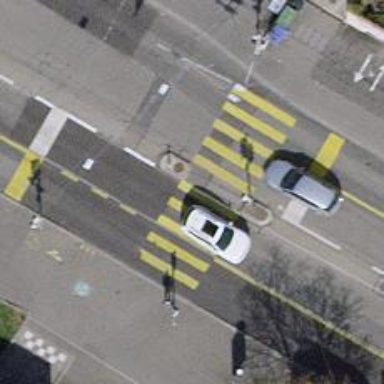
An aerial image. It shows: Crossing with traffic signals.